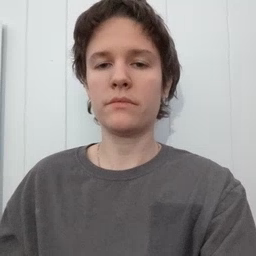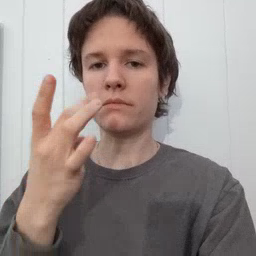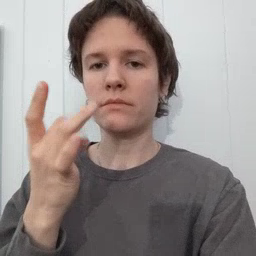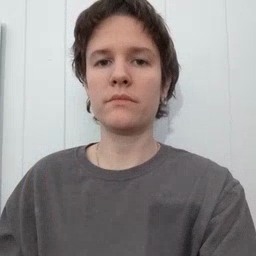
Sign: snack